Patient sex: M
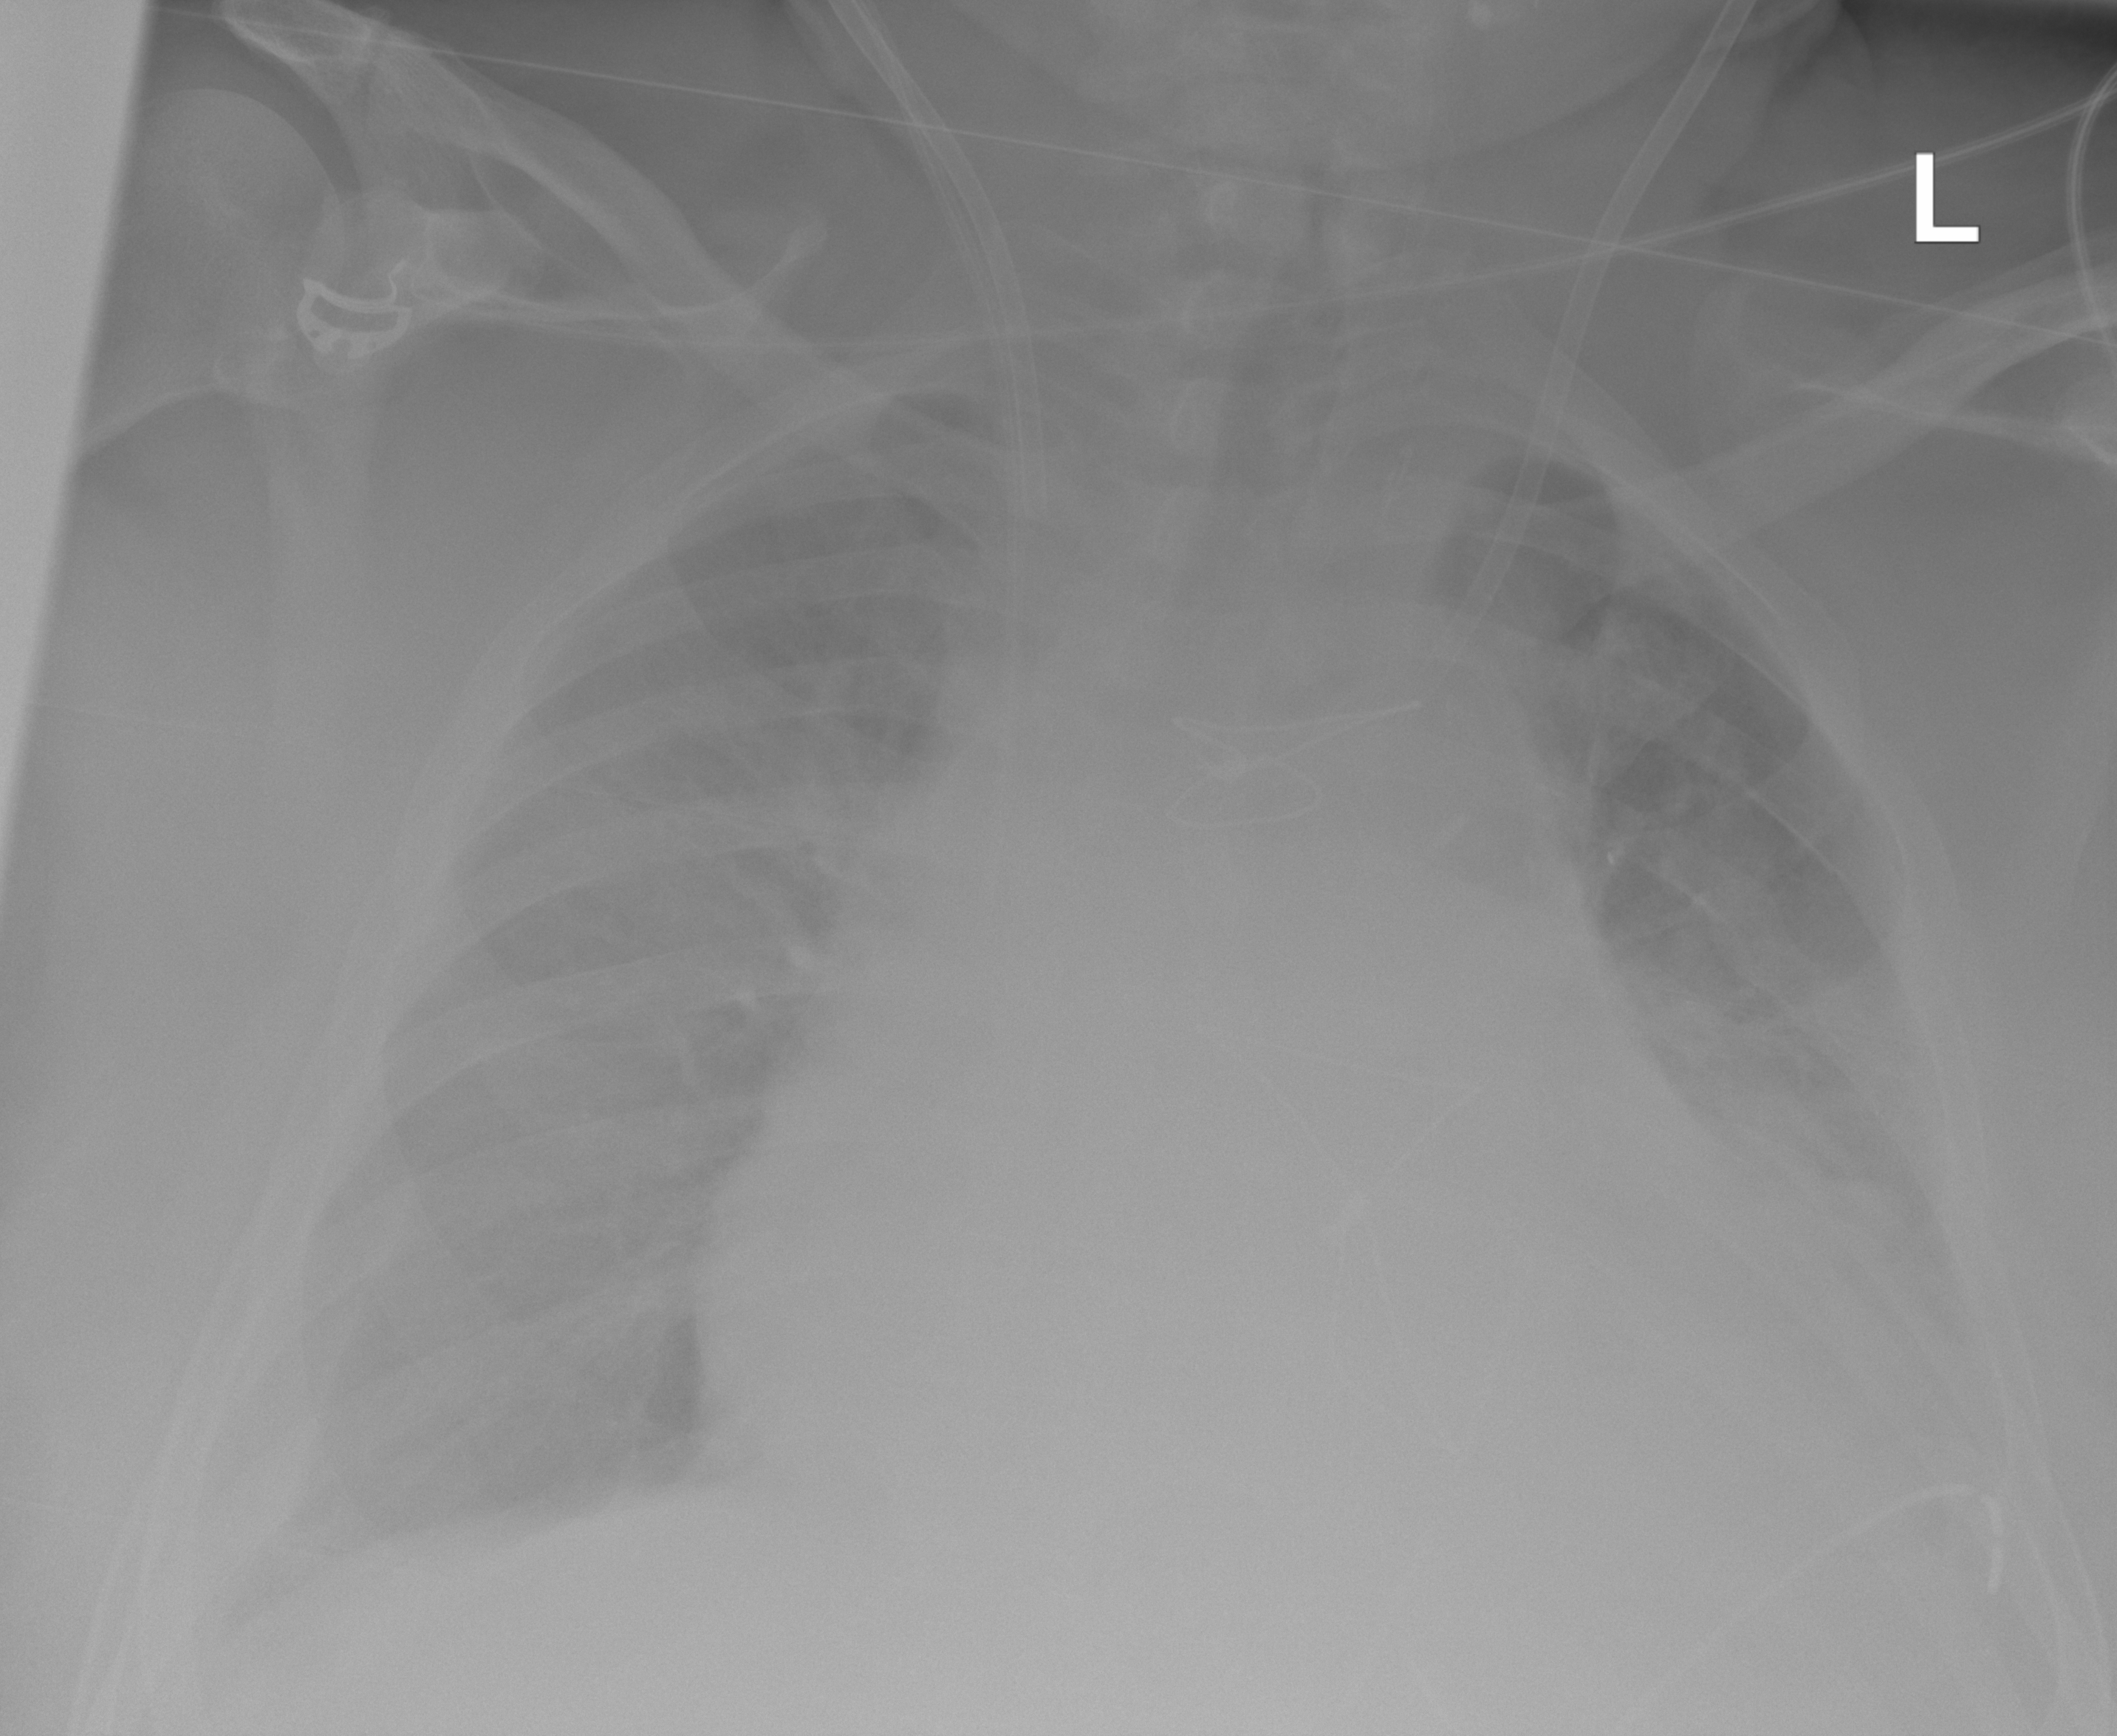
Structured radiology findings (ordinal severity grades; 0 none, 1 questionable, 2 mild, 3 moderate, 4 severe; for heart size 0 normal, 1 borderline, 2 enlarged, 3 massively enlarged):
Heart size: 2
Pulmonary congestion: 2
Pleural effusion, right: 3
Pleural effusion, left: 3
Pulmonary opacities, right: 2
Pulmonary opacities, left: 2
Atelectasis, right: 0
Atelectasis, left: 2